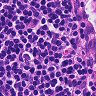
Metastatic tissue present: no